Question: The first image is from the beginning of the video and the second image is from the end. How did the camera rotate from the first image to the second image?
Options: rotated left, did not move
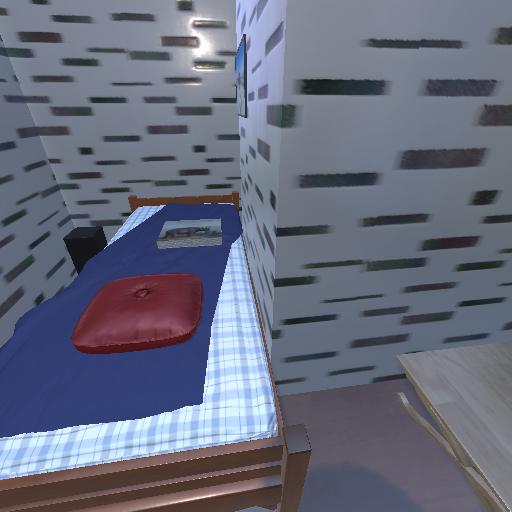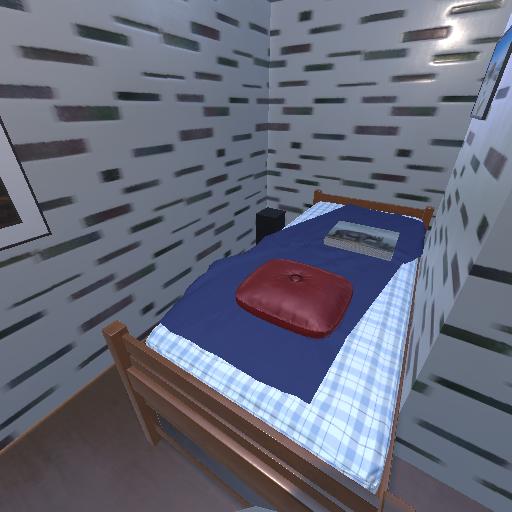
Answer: rotated left